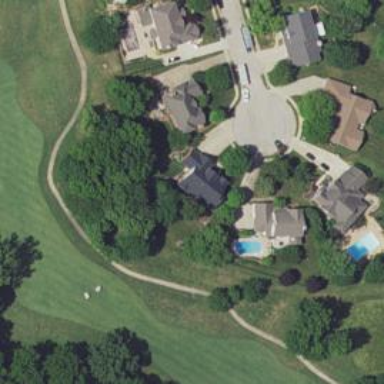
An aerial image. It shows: Grassy area designated as golf fairway.